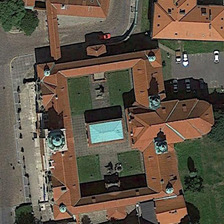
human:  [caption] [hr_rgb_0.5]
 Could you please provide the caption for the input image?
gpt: a red church is near some green trees and meadows .

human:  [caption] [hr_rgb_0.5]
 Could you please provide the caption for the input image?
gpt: a red church is near some green trees and meadows .

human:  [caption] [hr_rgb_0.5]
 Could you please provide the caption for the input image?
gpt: a red church is near some green trees and meadows .

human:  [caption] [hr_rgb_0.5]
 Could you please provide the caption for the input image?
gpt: a red church is near some green trees and meadows .

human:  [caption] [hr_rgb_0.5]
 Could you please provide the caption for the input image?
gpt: a red church is near some green trees and meadows .